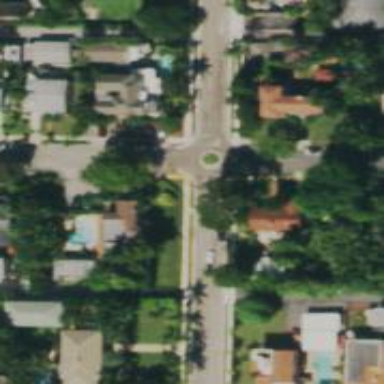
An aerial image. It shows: Roundabout on residential road.